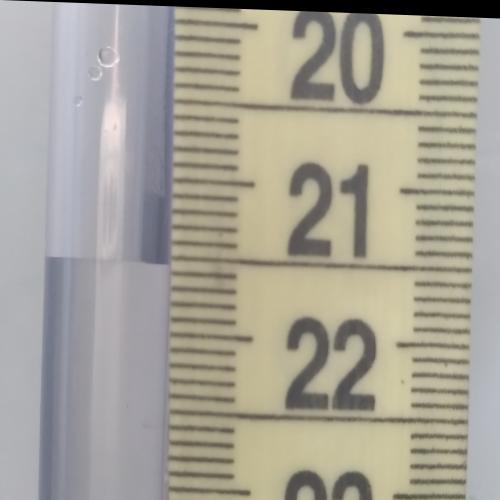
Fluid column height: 21.5 cm